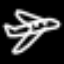
Label: airplane